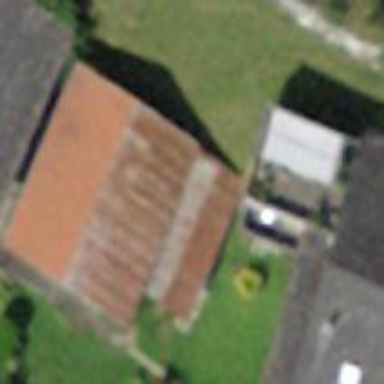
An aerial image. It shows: Rural barn.